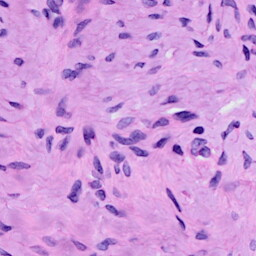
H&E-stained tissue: Cervix